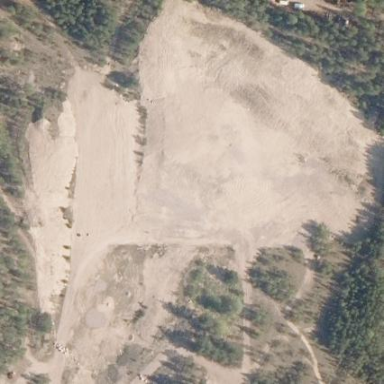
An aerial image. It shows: Quarry used for extracting aggregates.